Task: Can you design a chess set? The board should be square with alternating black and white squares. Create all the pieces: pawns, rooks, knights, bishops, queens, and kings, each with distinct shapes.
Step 257:
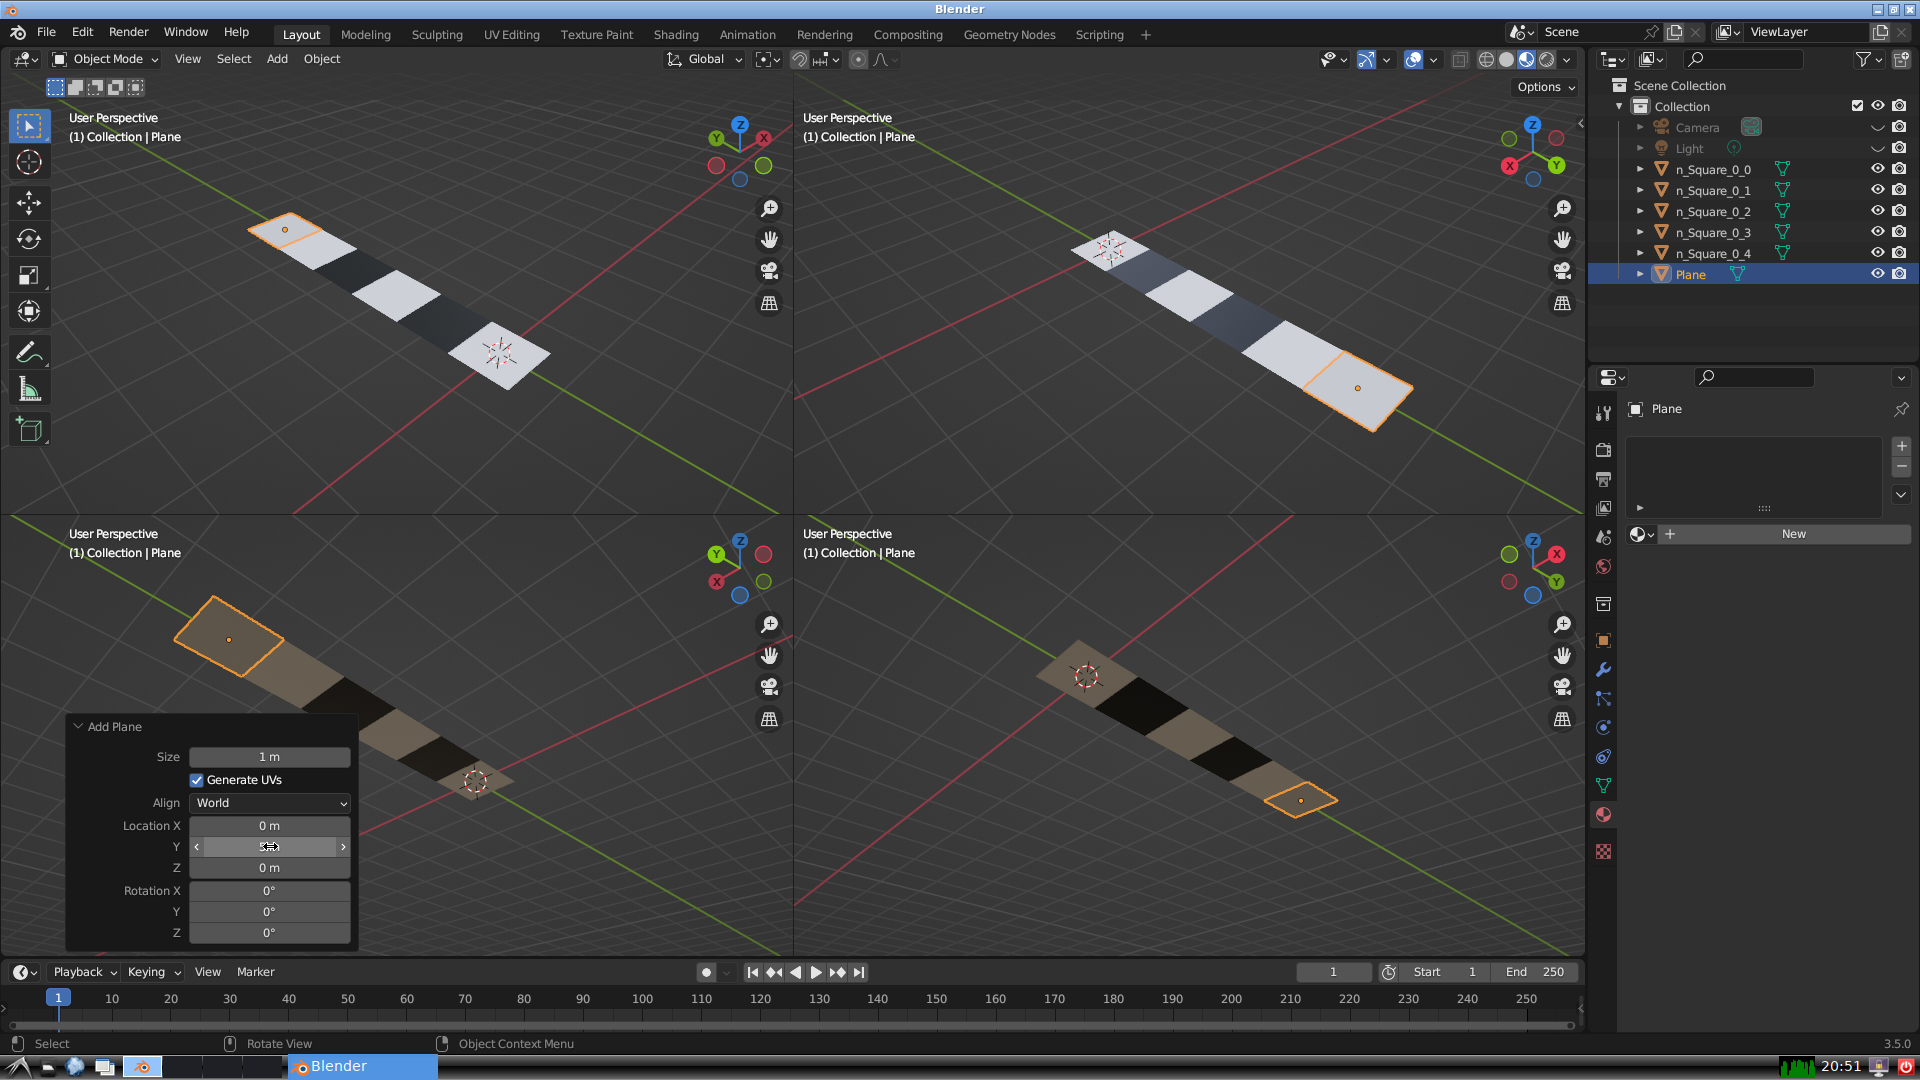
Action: {"mouse_move": [270, 867]}